Question: I'm working on the development of a custom framework.
And I have encountered an issue when I tried to dynamise the calling of my classes.
This is a visual of my files :

So I decided to create a different function for each folder (libs, controllers et modeles):
'''
function autoloadLibs($class) {
//require the general classes
require 'libs/' . $class . '.php';
}
function autoloadModels($class) {
//require the models classes
require 'models/' . $class . '.php';
}
function autoloadControllers($class) {
//require the controllers classes
require 'controllers/' . $class . '.php';
}
spl_autoload_register ('autoloadLibs');
spl_autoload_register ('autoloadControllers');
spl_autoload_register ('autoloadModels');
'''
Nevertheless I have this message : , of cours it's not the good folder. But I don't know how to fix that. Is there a good way to optimise my classes calls ?
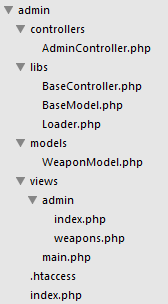
Answer: After few tests, I found this solution for my case :
'''
set_include_path(implode(PATH_SEPARATOR, array(get_include_path(), './libs', './controllers', './models')));
spl_autoload_register();
'''